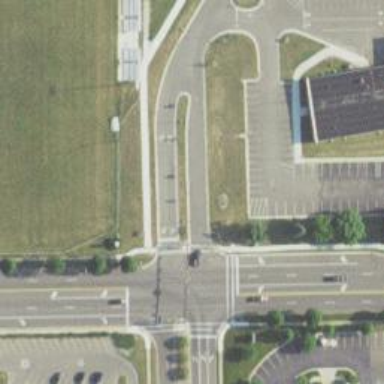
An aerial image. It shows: Marked crossing on footway.